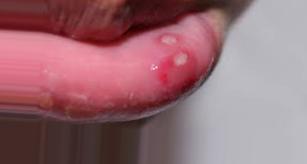
Condition: Mouth Ulcer